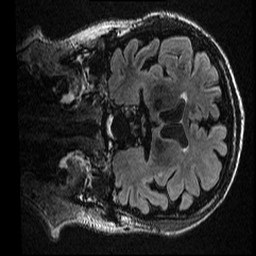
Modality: T2w
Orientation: coronal
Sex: male
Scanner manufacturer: ge
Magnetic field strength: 3 T
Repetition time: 6 s
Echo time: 0.1282 s